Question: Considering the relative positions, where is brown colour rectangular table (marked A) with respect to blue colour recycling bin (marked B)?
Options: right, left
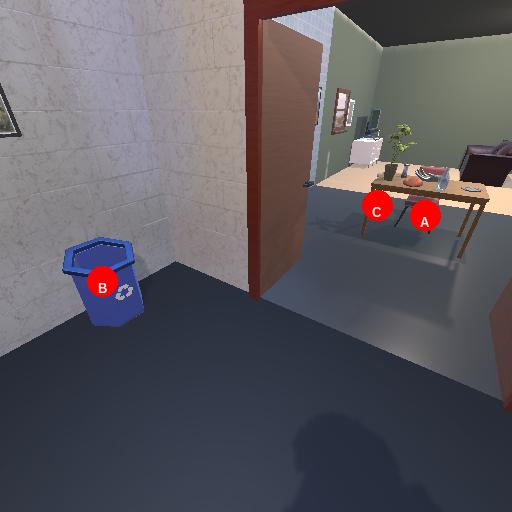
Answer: right